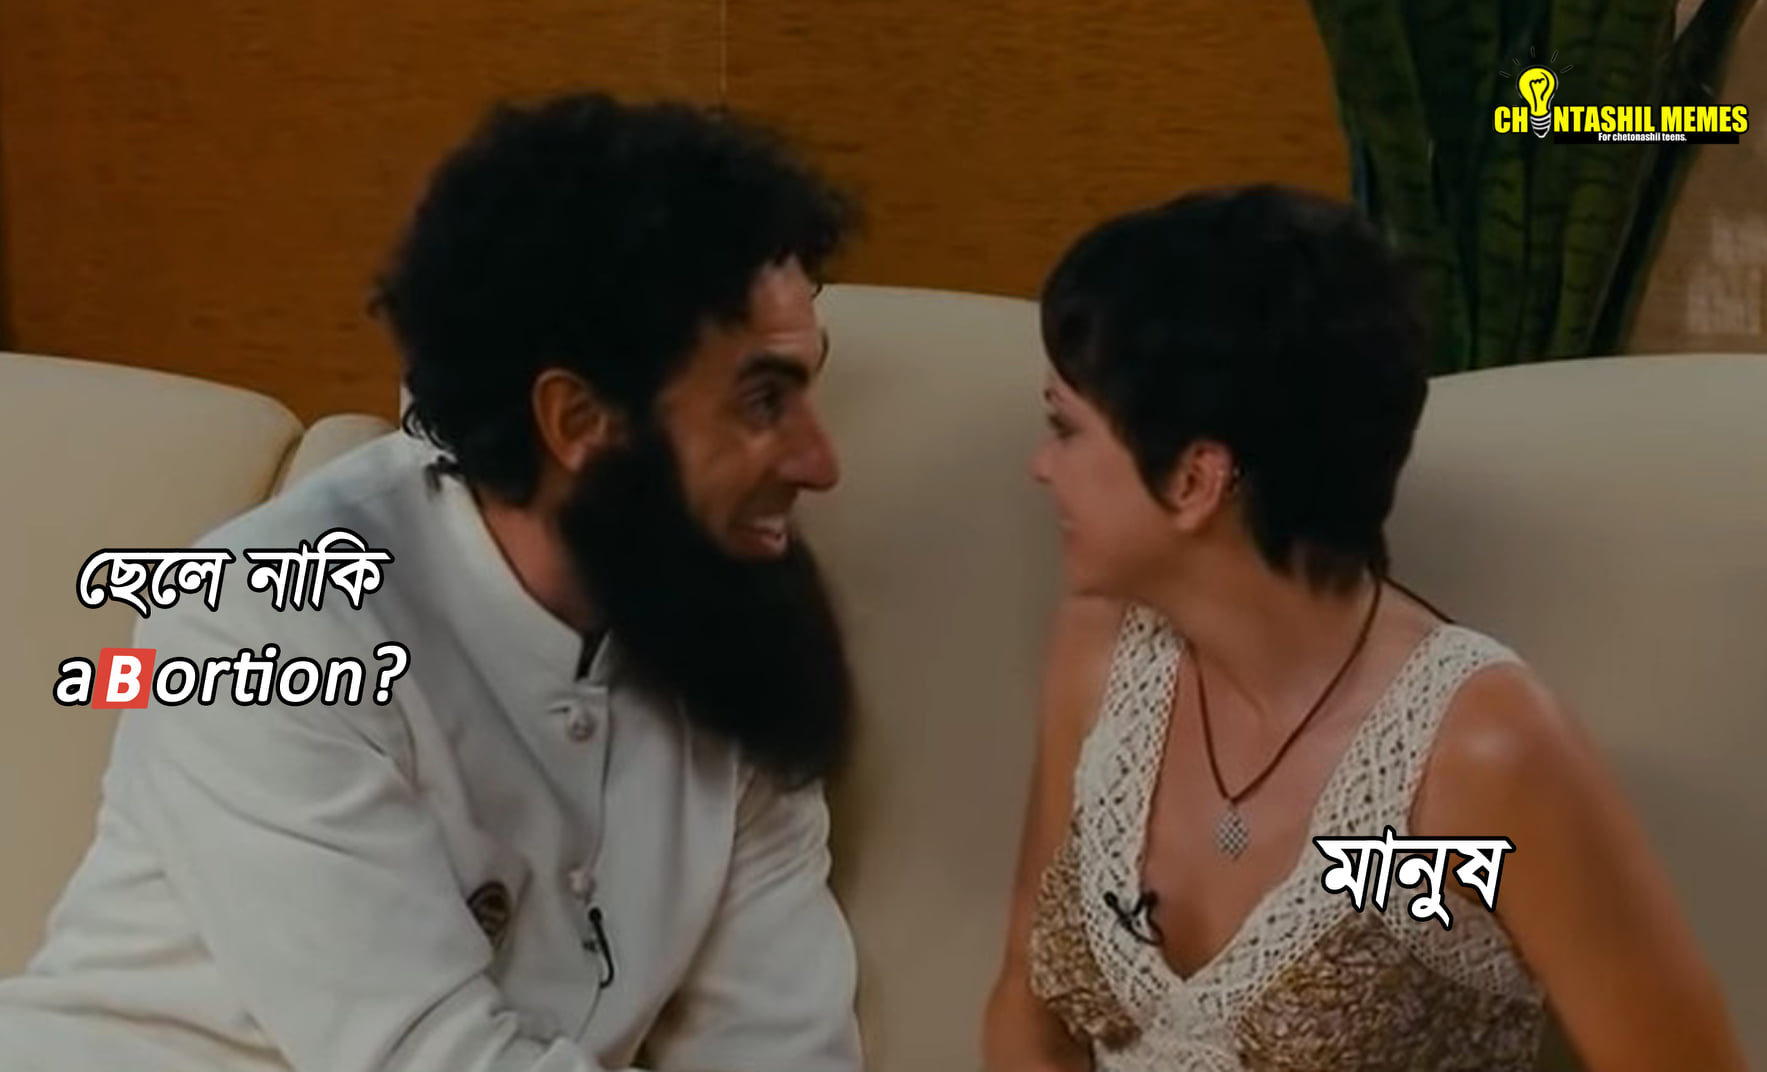
Caption: ছেলে নাকি aBortion ?    মানুষ
Label: hate